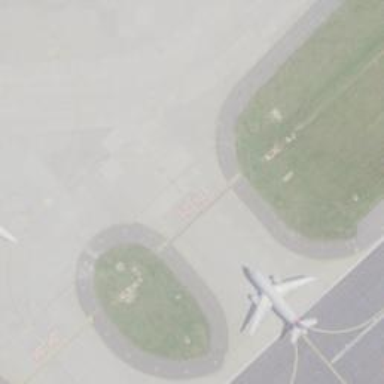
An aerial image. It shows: Image of taxiway at airport.